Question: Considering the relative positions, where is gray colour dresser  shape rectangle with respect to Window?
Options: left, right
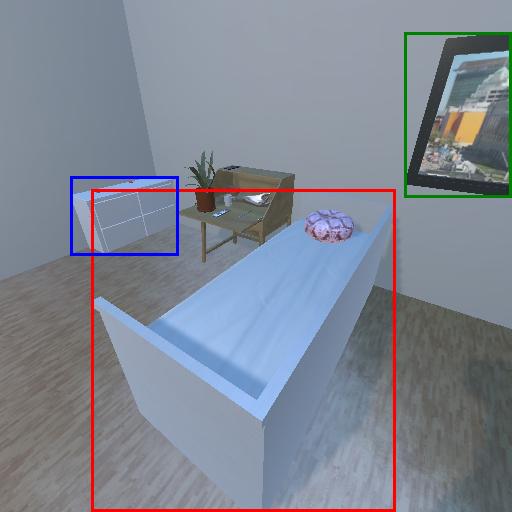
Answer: left